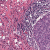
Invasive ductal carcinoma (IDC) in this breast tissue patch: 0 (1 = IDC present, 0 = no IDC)